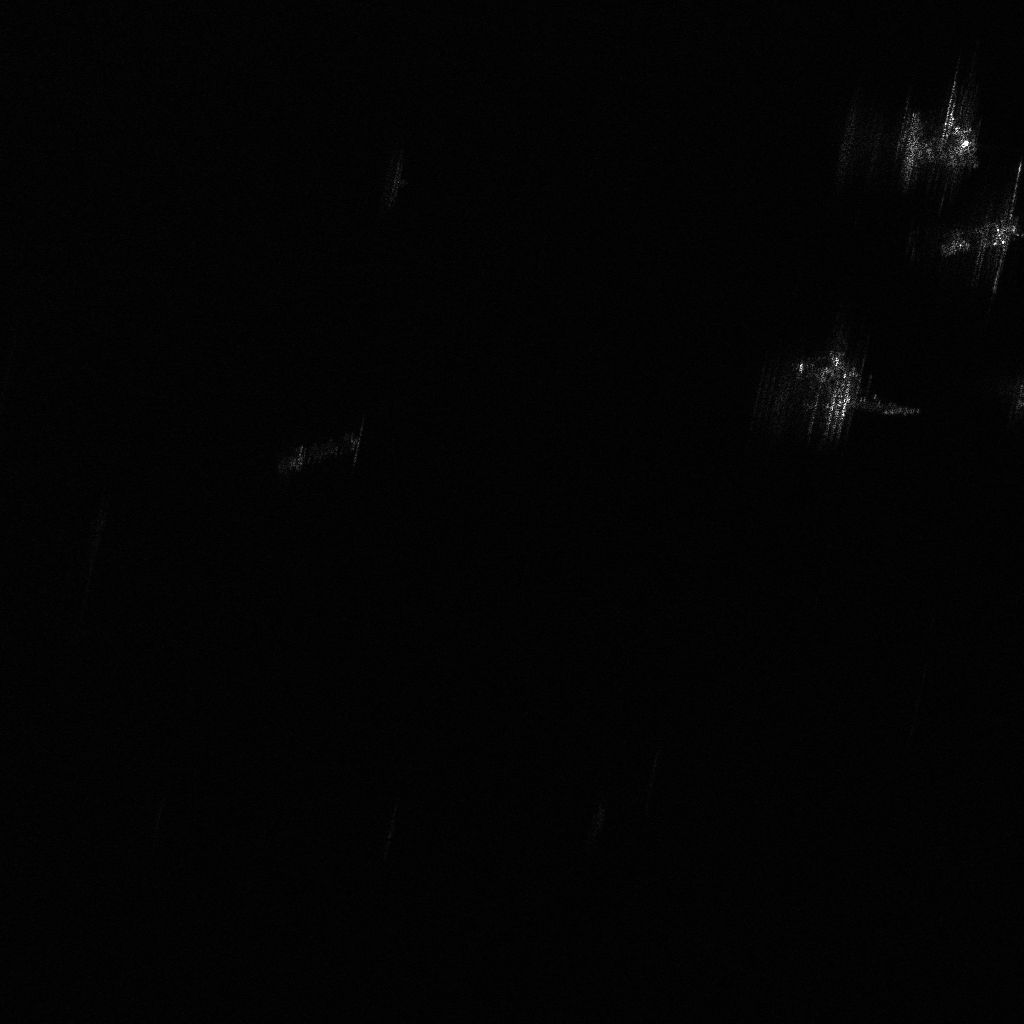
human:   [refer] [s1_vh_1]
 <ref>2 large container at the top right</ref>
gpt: <box>[[94, 18, 96, 27, 75], [90, 10, 92, 18, 87]]</box>

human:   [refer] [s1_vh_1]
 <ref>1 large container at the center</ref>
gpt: <box>[[30, 39, 33, 48, 63]]</box>